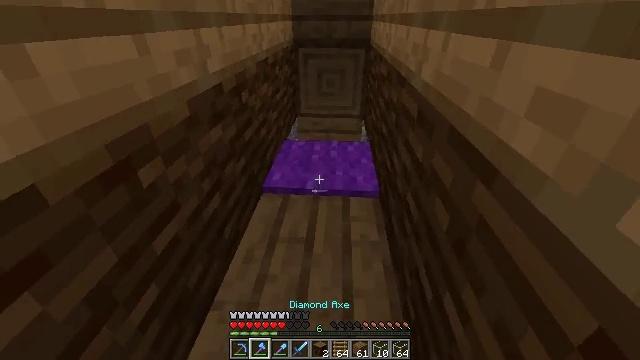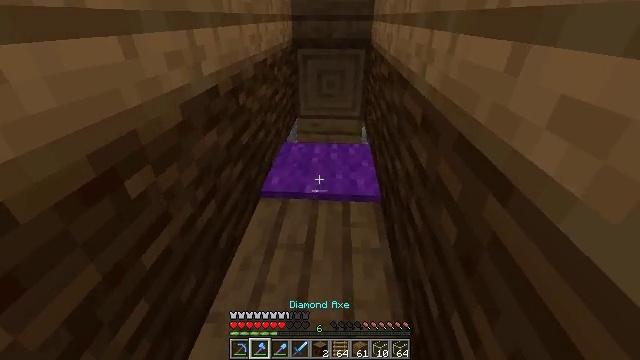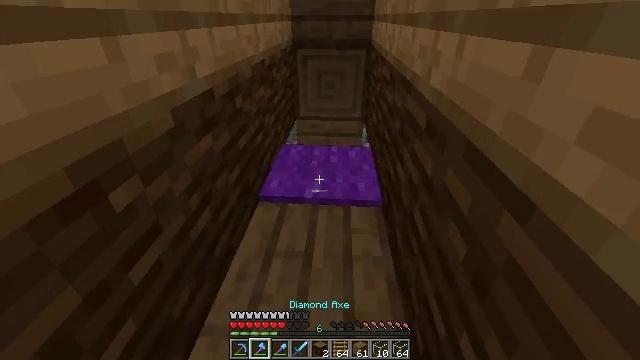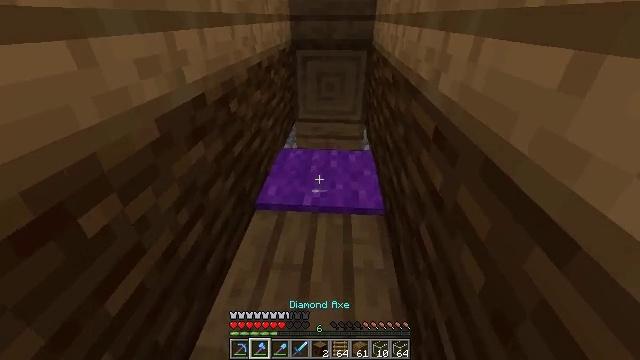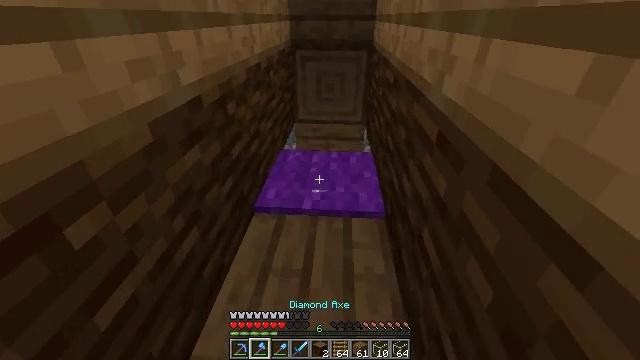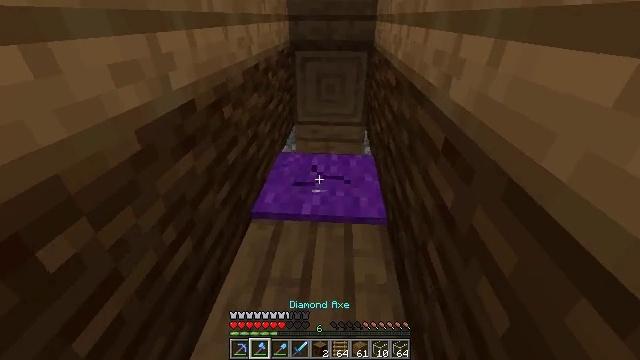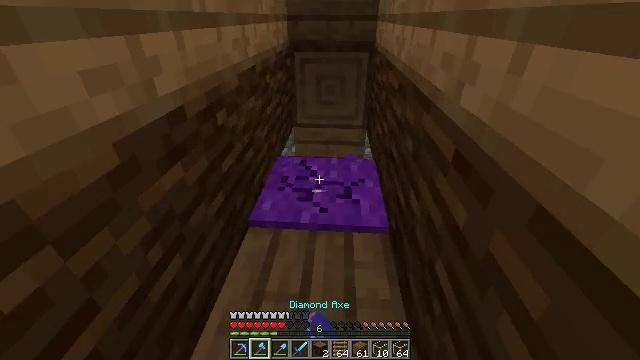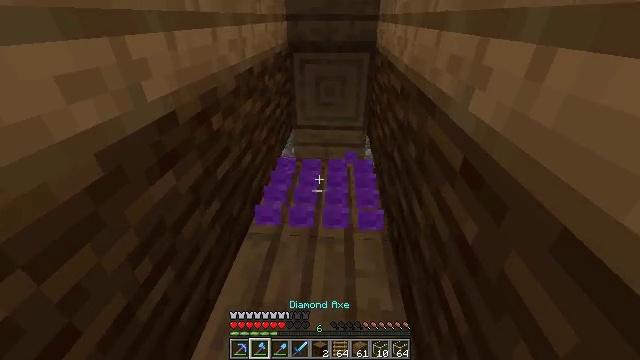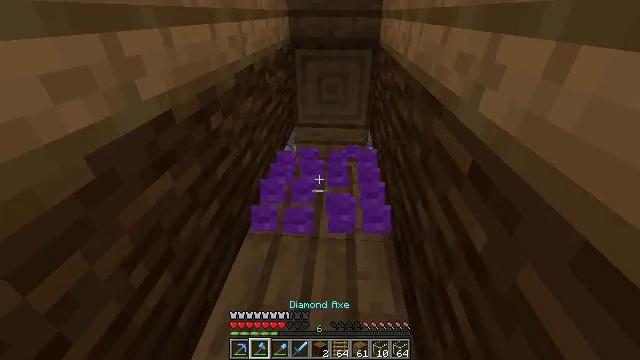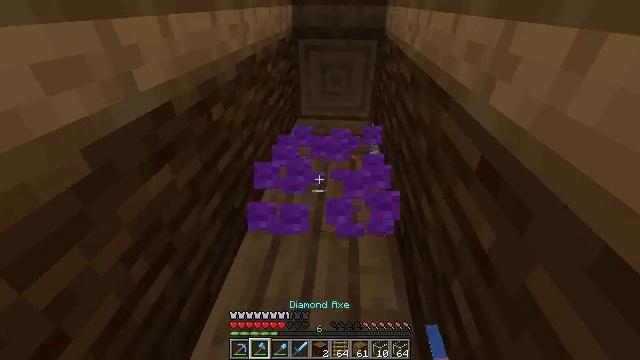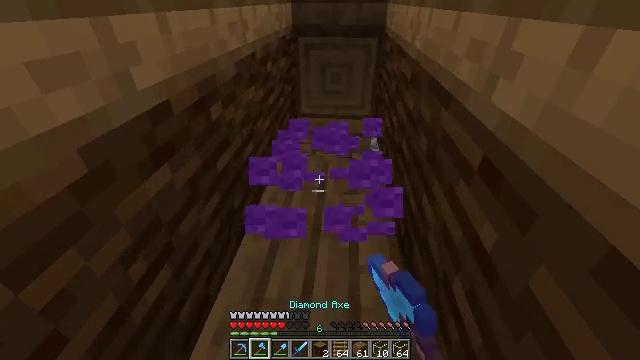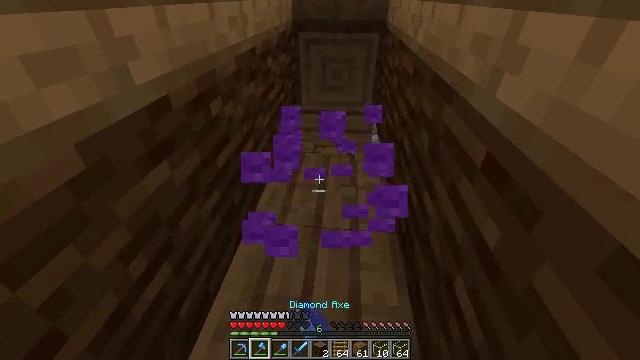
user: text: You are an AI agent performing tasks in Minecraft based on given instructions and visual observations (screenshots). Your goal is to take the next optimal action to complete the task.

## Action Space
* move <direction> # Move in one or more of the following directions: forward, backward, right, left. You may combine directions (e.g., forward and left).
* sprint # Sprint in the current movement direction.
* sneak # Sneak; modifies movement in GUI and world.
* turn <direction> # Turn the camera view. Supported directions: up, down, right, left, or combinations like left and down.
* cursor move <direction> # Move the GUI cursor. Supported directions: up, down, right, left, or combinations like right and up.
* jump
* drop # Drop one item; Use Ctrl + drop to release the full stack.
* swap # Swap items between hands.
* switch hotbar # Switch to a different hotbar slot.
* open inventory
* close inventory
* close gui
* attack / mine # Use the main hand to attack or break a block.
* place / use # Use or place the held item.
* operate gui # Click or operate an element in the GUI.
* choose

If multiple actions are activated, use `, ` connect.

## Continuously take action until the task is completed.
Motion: motion action
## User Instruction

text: Collect the purple carpet.
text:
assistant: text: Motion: move forward, sneak
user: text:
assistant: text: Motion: move forward, sneak
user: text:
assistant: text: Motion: move forward, sneak
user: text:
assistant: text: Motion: move forward, sneak
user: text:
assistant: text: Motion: move forward, sneak, attack / mine
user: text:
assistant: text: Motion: move forward, sneak, attack / mine
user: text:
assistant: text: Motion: move forward, sneak, attack / mine
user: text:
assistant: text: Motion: sneak, attack / mine
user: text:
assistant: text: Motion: sneak, turn down, attack / mine
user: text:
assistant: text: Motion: sneak, attack / mine
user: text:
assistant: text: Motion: sneak, attack / mine
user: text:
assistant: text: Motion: sneak, attack / mine